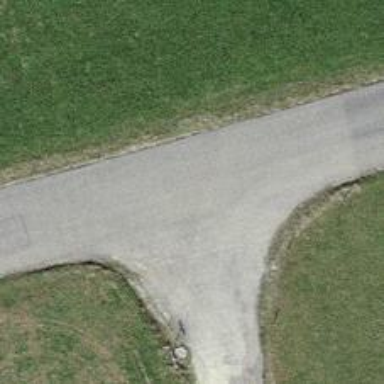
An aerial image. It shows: Unclassified road.